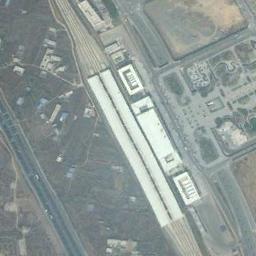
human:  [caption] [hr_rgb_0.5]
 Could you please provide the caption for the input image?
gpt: The railway station is on the bare land next to some buildings .

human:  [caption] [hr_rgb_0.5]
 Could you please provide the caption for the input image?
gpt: There is a fully equipped railway station in the suburbs .

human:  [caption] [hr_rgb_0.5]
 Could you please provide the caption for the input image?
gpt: Many buildings are beside the railway station .

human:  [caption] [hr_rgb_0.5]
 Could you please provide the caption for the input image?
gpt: The railway station has some railways and white buildings and the railway station is between some fields and a square .

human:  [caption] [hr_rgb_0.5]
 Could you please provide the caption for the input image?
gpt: There are some buildings beside the white railway station .